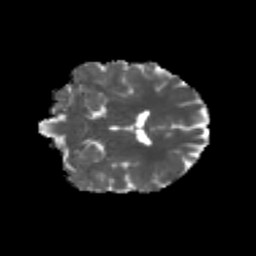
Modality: MD
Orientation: coronal
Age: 24
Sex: female
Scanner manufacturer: siemens
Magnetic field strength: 3 T
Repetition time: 3.5 s
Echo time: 0.113 s